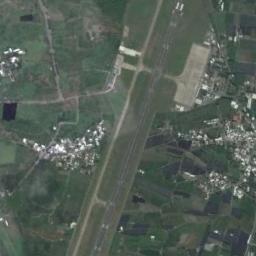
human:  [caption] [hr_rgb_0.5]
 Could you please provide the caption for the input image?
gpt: There is an airport in the middle of the field .

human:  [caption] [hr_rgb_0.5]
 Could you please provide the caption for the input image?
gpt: An airport with some parallel runways on the farmland and some villages beside .

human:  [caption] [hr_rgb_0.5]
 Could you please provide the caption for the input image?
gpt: There is almost no vegetation near the airport, And there are many blue houses .

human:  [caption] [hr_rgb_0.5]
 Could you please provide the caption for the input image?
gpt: A complex airport with many runways and buildings is surrounded by a residential area and green farmland .

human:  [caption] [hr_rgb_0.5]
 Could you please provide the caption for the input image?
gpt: The airport runway is flanked by grass .